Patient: sex F, age 67
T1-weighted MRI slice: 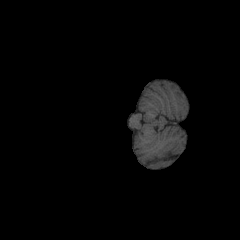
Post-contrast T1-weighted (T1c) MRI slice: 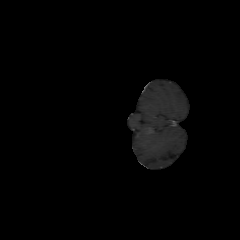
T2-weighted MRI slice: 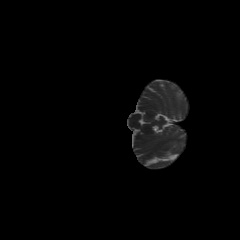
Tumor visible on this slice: no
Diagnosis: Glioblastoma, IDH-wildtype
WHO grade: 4